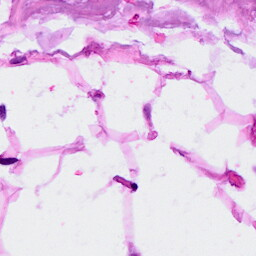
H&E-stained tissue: Breast